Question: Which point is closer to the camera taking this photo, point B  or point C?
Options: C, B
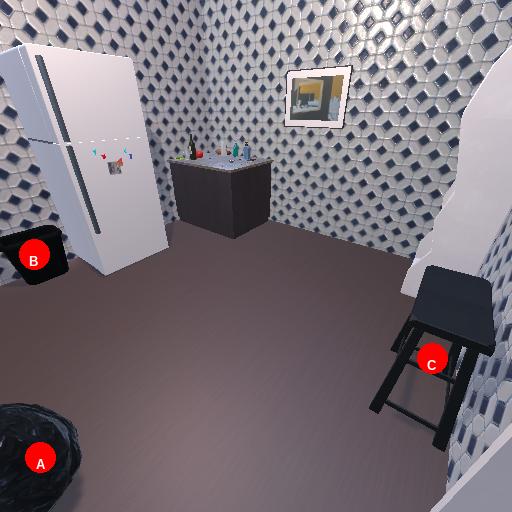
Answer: C